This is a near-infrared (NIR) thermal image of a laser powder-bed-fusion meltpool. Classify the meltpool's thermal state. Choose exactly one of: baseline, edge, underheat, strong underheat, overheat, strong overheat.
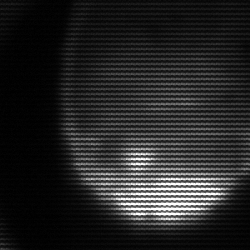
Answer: edge